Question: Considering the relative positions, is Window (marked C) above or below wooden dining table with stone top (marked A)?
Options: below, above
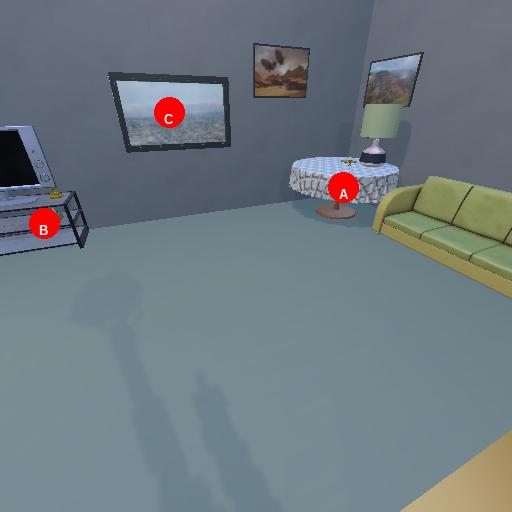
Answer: below